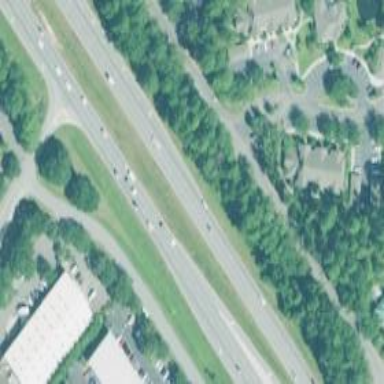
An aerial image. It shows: Trunk highway.